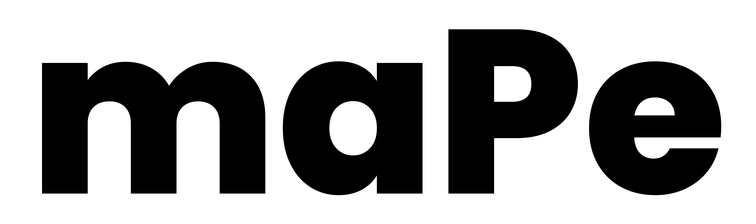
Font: Poppins-ExtraBold